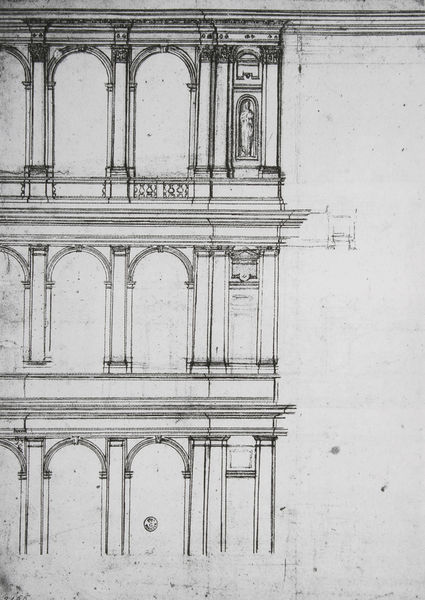
Titel: Entwurf einer Fassade mit Loggia für den Palazzo Barberini, Rom
Künstler: Pietro da Cortona
Standort: Florenz
Institution: Gabinetto Disegni e Stampe degli Uffizi
Schlagwörter: weiß, fenster, frau, grau, pfeiler, schwarz, skizze, symbol, säule, säulen, zeichnung, gebäude, haus, ornament, architektur, barock, sockel, ebene, figur, drei, klassizismus, blatt, renaissance, skulptur, statue, balkon, ecke, bogen, fassade, grafik, linien, hof, pilaster, rundbogen, detail, symmetrie, ornamente, streifen, bögen, nische, tusche, arkade, ruine, antike, dreistöckig, palast, palazzo, balustrade, kohle, druck, schwarzweiß, reihe, bleistift, stempel, entwurf, stift, arkaden, kapitelle, kapitell, fries, sims, gesims, antik, rundbögen, etagen, plan, horizontal, tempel, niesche, basis, maria, stockwerke, rennaissance, streben, pisa, kapitel, gebälk, grundriss, bauwerk, hausfassade, colonne, aufriss, etage, dreigeschossig, geschoße, figut, blei, rundbogenfenster, superposition, torbögen, säulenordnung, sektion, palladio, gekuppelt, neoklassizismus, architecture, croquis, arche, colonnes, dessin, ordre, übereinander, palastbau, classique, messung, vertikal, sculpture, planskizze, roman, sohlbankgesims, kuli, nieschenfigur, palisaden, bremserjoch, doppelpilaste, nishcenfigur, architektr, ausschnittt, sculptures, säculen, 1450, kugelschrieber, kaopitell